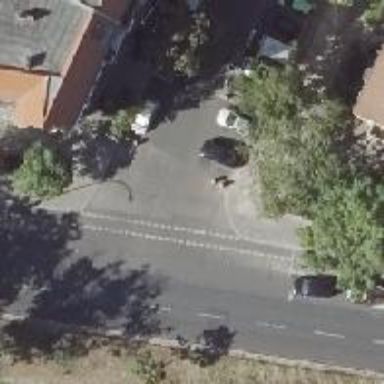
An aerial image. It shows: Asphalt footway with unmarked crossing.